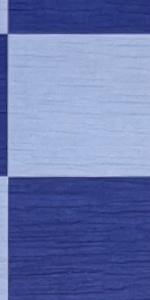
Label: Empty